Aerial crown-view tile of a tropical tree (Barro Colorado Island, Panama), acquired 20250715:
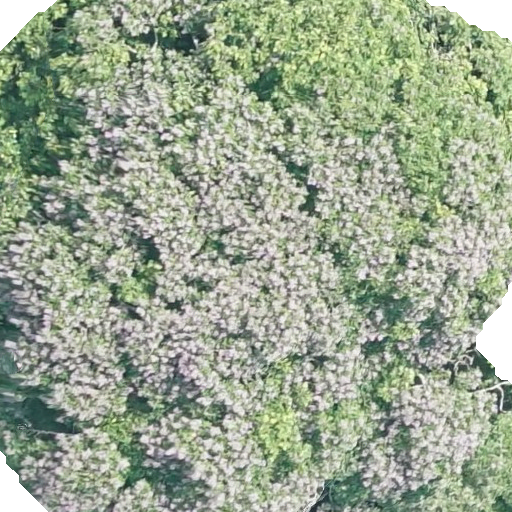
Species: Dipteryx oleifera
GBIF accepted scientific name: Dipteryx oleifera
Crown area: 452.274 m²